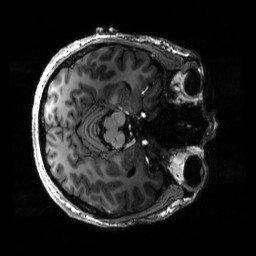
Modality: T1w
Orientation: axial
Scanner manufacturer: siemens
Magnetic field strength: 6.98 T
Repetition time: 2.3 s
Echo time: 0.00273 s